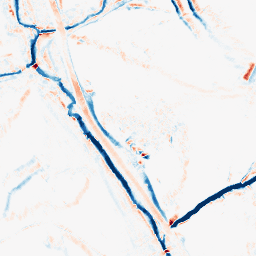
Category: morphological
Decomposition family: morphological_diamond
Decomposition parameters: operation: average
radius: 5
Upsampling method: sinc_blackman
Upsampling parameters: scale: 2
kernel_size: 8
Upsampling scale: 2